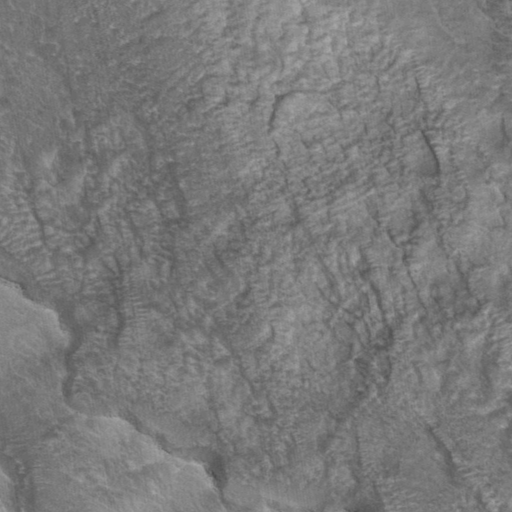
Classes present: Background